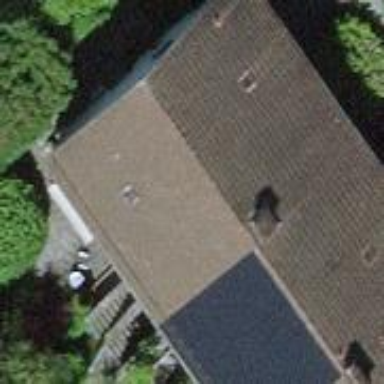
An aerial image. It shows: Semi-detached house.